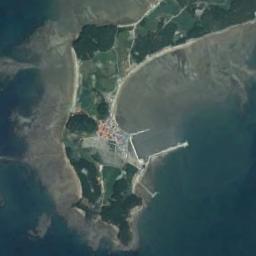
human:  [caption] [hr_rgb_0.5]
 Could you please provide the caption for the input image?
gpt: Islands are like busts of people .

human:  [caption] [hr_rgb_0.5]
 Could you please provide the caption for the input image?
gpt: Many trees are on the island .

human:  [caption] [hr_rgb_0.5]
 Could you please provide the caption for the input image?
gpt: The island has dense vegetation and a residential area .

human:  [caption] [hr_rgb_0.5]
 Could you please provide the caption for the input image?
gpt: The long strip of green island divides the blue water into two parts  The island is full of green plants, Houses, And a white sand beach outside .

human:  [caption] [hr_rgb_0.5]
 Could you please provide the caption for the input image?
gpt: The green island with a harbor and some buildings is on a blue sea .